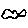
Label: cloud